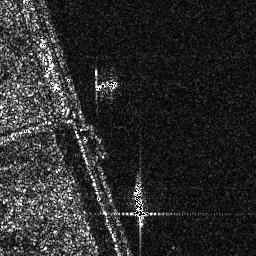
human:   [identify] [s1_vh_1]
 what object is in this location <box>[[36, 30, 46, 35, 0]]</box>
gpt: <ref>1 small ship at the center</ref>